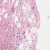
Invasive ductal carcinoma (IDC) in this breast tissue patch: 0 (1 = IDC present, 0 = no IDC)